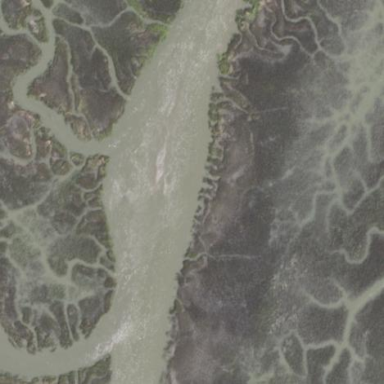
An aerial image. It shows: Saltmarsh wetland with tidal influence.